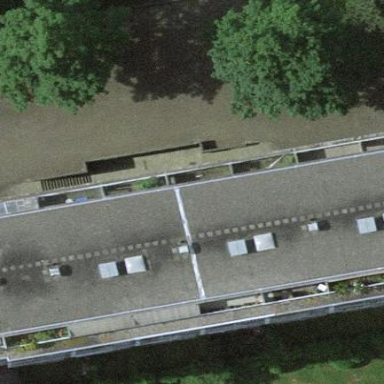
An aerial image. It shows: Part of building.